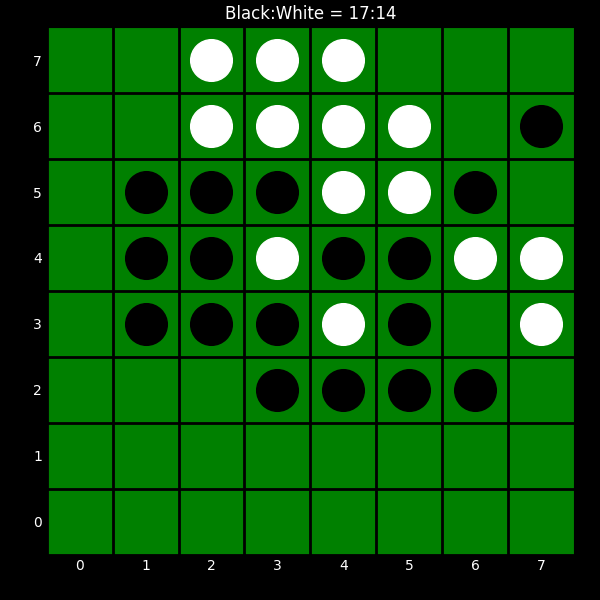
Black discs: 17
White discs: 14